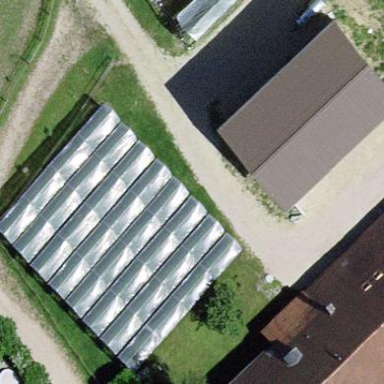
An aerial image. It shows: Greenhouse.